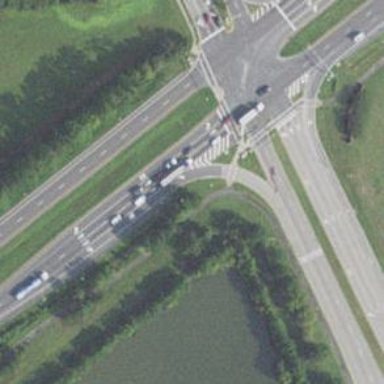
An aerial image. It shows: Trunk link highway.